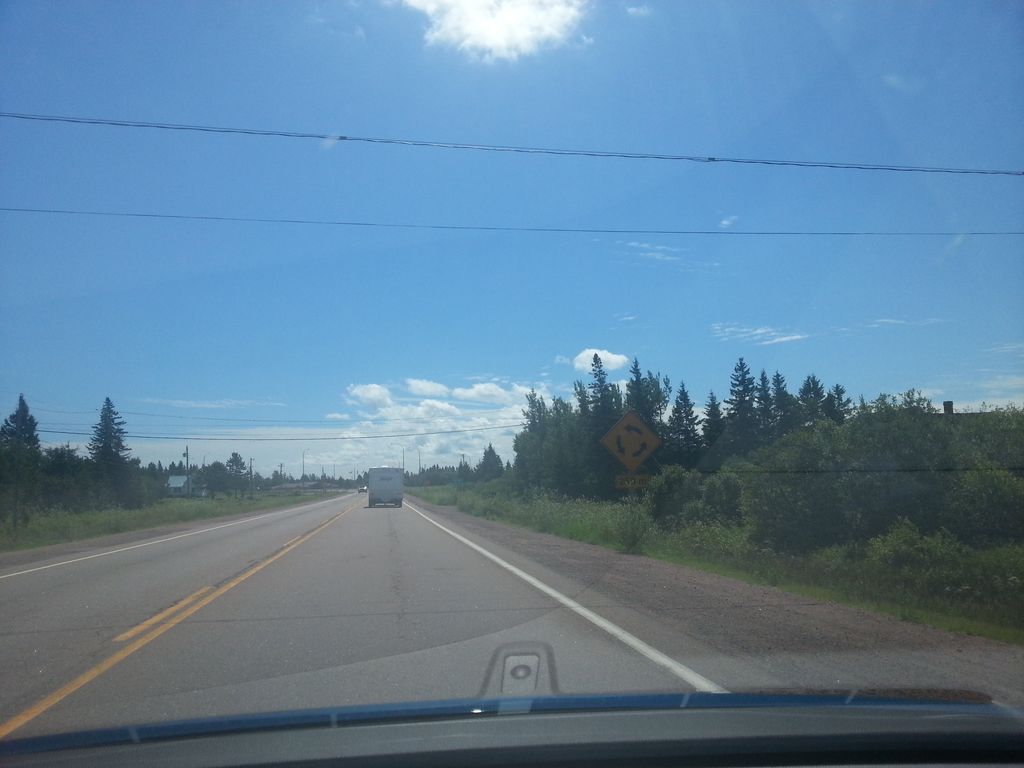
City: charlottetown